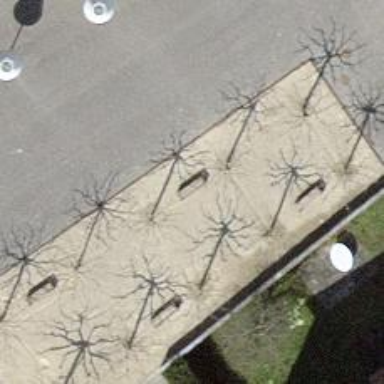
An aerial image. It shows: Bench for seating.